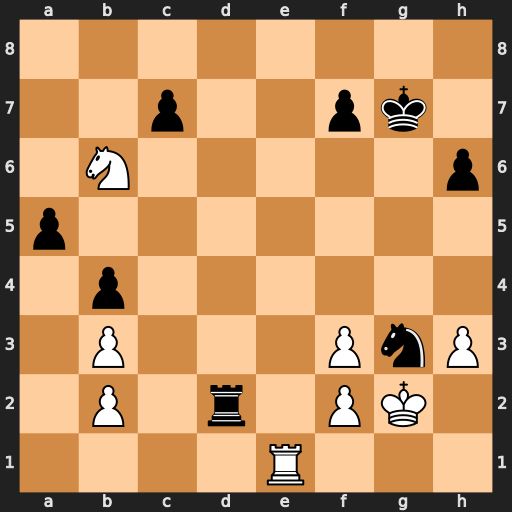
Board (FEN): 8/2p2pk1/1N5p/p7/1p6/1P3PnP/1P1r1PK1/4R3
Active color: w
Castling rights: -
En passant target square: -
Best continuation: Nc4 Rc2 Kxg3